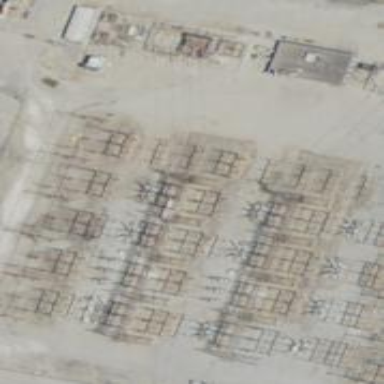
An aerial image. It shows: Switch used for power control.